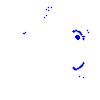
Particle: electron